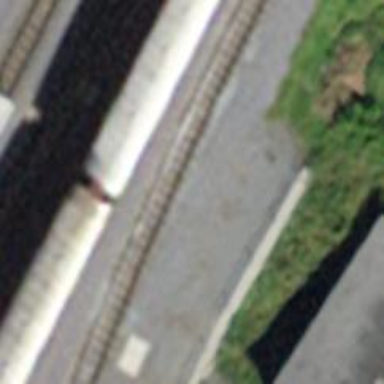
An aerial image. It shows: Narrow-gauge railway in yard setting.